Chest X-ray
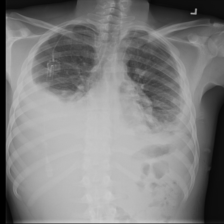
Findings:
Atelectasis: negative
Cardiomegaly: negative
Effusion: positive
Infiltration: negative
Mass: positive
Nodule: negative
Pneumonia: negative
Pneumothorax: positive
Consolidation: negative
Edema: negative
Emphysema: negative
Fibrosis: negative
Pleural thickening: negative
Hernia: negative